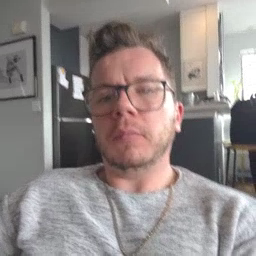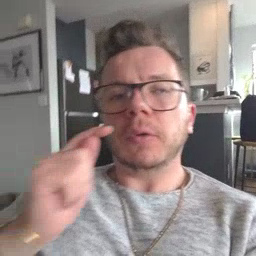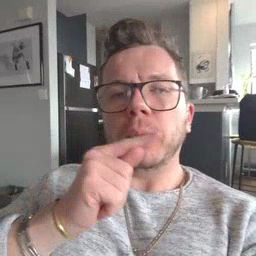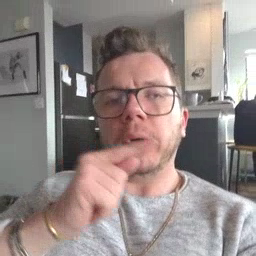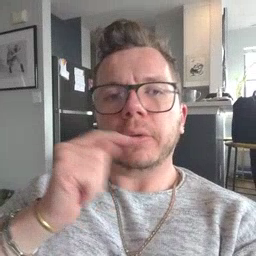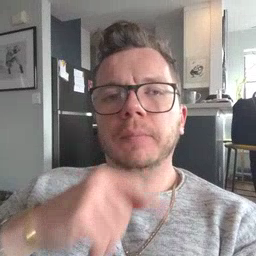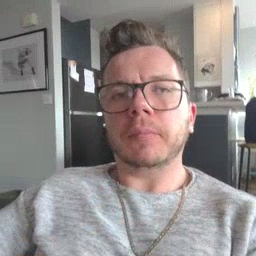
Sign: toothbrush